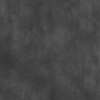
Label: not_dusty